Interaction volume radius: 5 \u00c5
Interaction volume height: 25 \u00c5
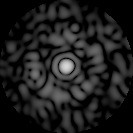
Disorder parameter: 0.8395